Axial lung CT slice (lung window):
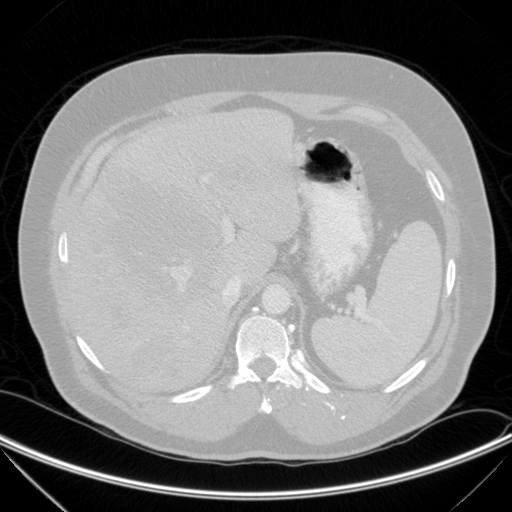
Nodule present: no